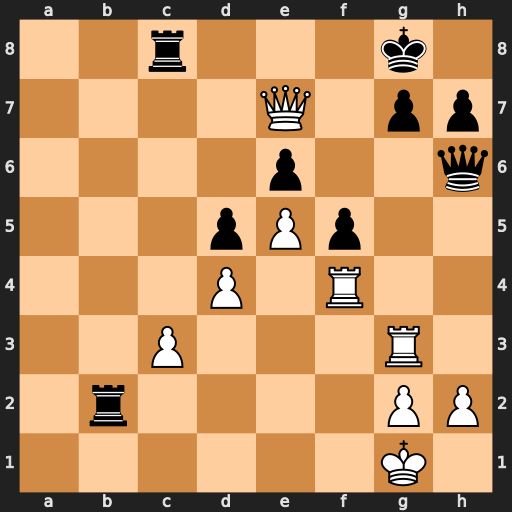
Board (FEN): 2r3k1/4Q1pp/4p2q/3pPp2/3P1R2/2P3R1/1r4PP/6K1
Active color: w
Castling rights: -
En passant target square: -
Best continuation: Rxg7+ Qxg7 Qxe6+ Qf7 Qxc8+